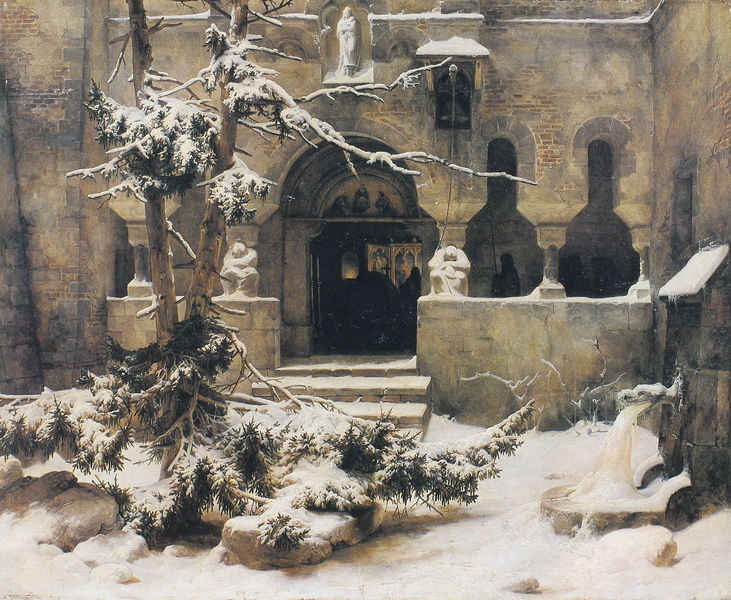
Titel: Klosterhof im Schnee
Künstler: Carl Friedrich Lessing
Institution: Köln, Wallraf-Richartz-Museum
Schlagwörter: baum, felsen, gemälde, schatten, weiß, landschaft, menschen, äste, licht, pfeiler, säule, säulen, tür, eis, gebäude, schloss, schnee, architektur, stein, steine, kalt, stamm, kirche, gotik, brunnen, garten, skulptur, bogen, mauer, winter, figuren, rundbogen, friedrich, treppe, kerzen, tor, foto, fotografie, eingang, innenhof, ruine, burg, kloster, friedhof, tanne, altar, portal, skulpturen, statuen, romanik, kapelle, klostergarten, fichten, kiefern, mönche, frost, caspar david friedrich, maria, madonna, fotographie, wasserspeier, kreuzgang, gefroren, torbögen, marienstatue, licjt, öl auf leinwand, fotograühie